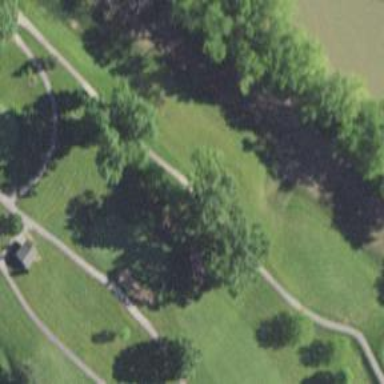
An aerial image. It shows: View of golf hole.